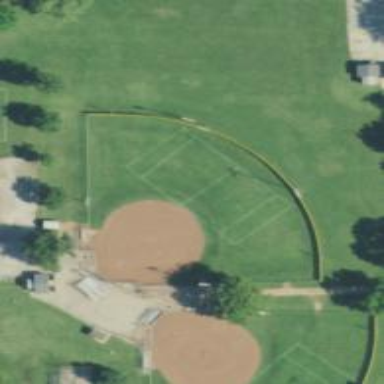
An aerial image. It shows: Baseball pitch for leisure land.